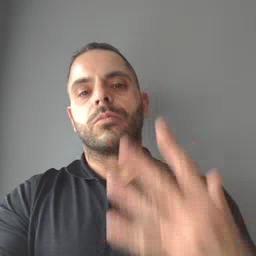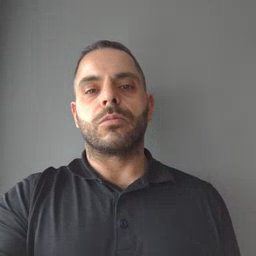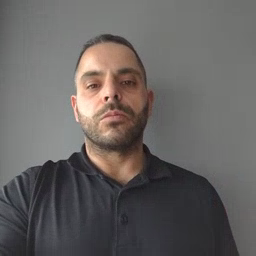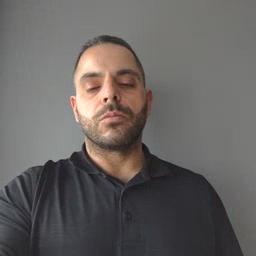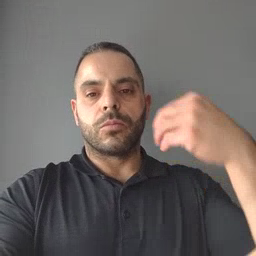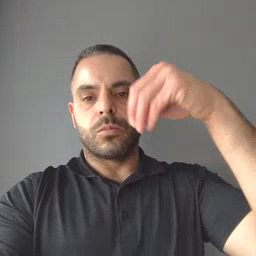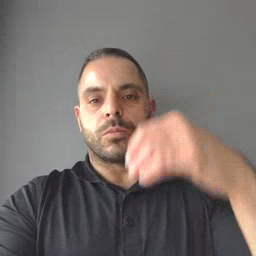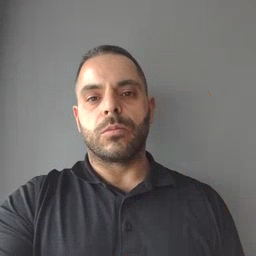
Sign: store